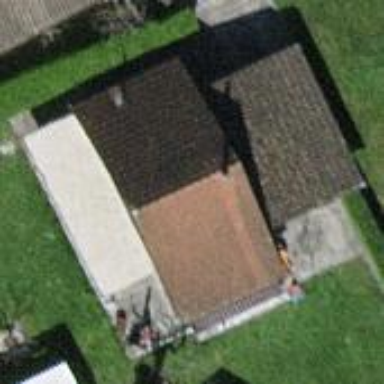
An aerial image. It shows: Building with gabled roof made of tiles. The roof is oriented across the structure.